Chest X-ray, AP view. Patient: 22 years old, sex F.
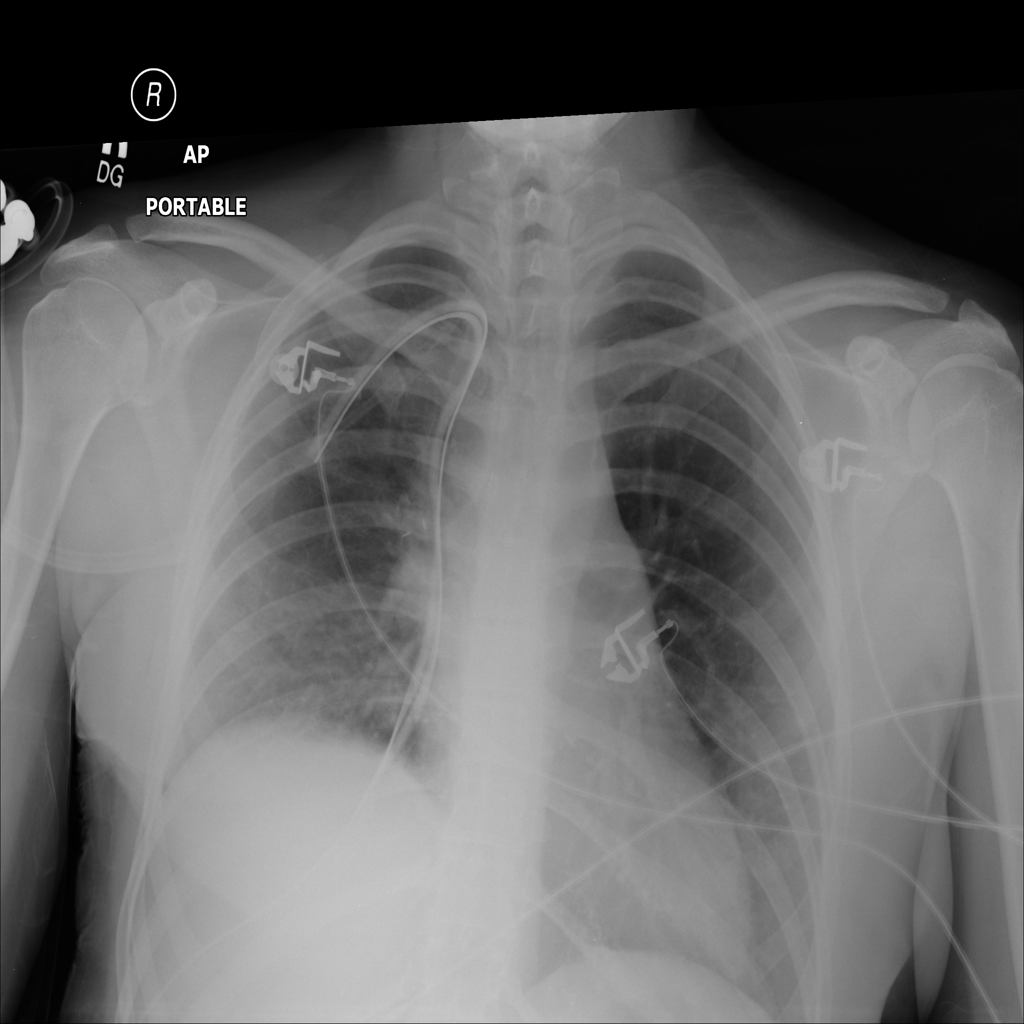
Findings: No Finding